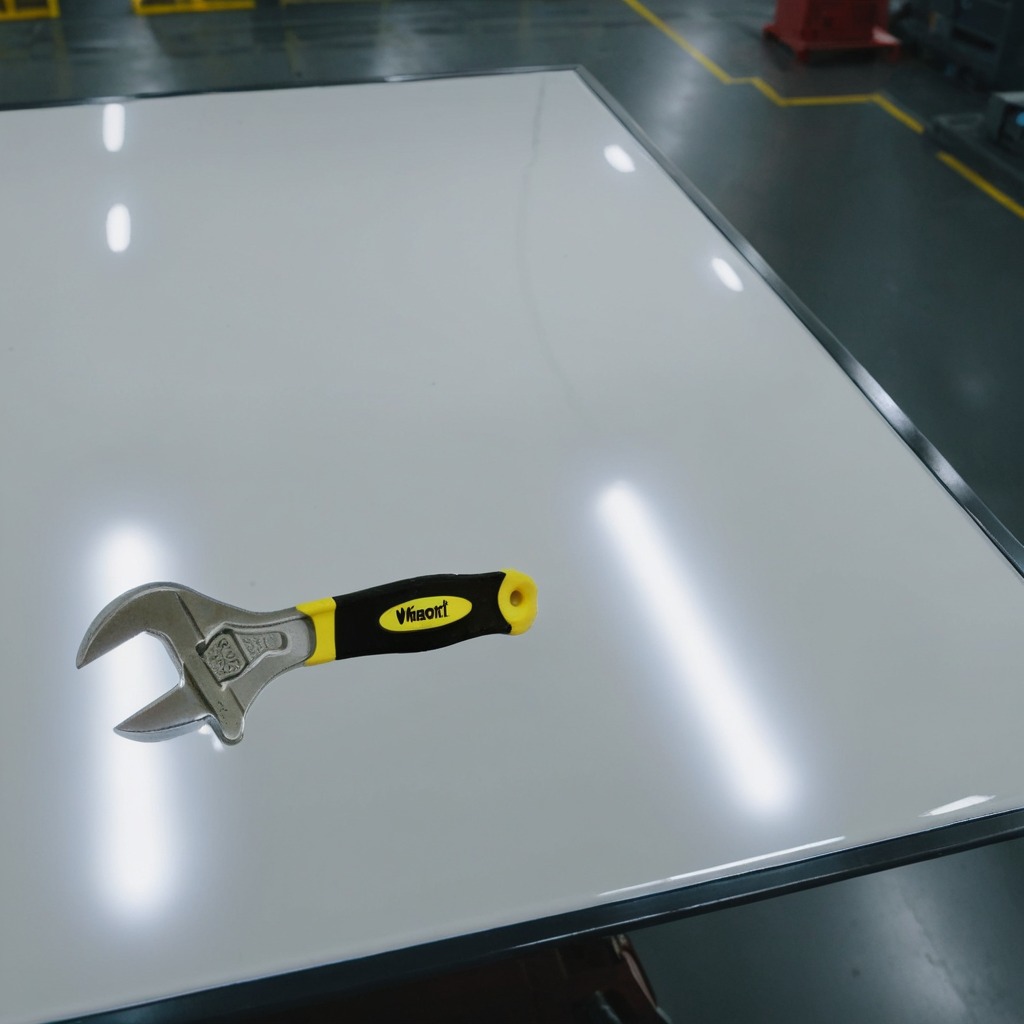
A wrench is lying on the table in the ship maintenance bay.